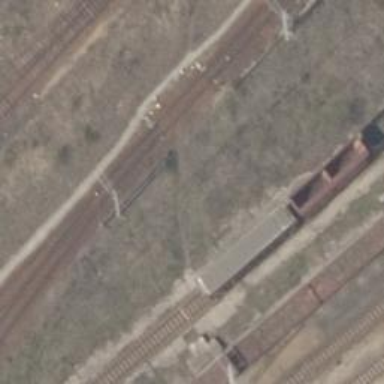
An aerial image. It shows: Railway switch.